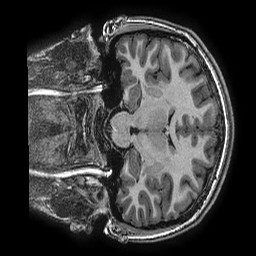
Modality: T1w
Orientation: coronal
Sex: female
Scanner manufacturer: ge
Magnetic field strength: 3 T
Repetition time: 0.0077 s
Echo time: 0.003436 s